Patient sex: F
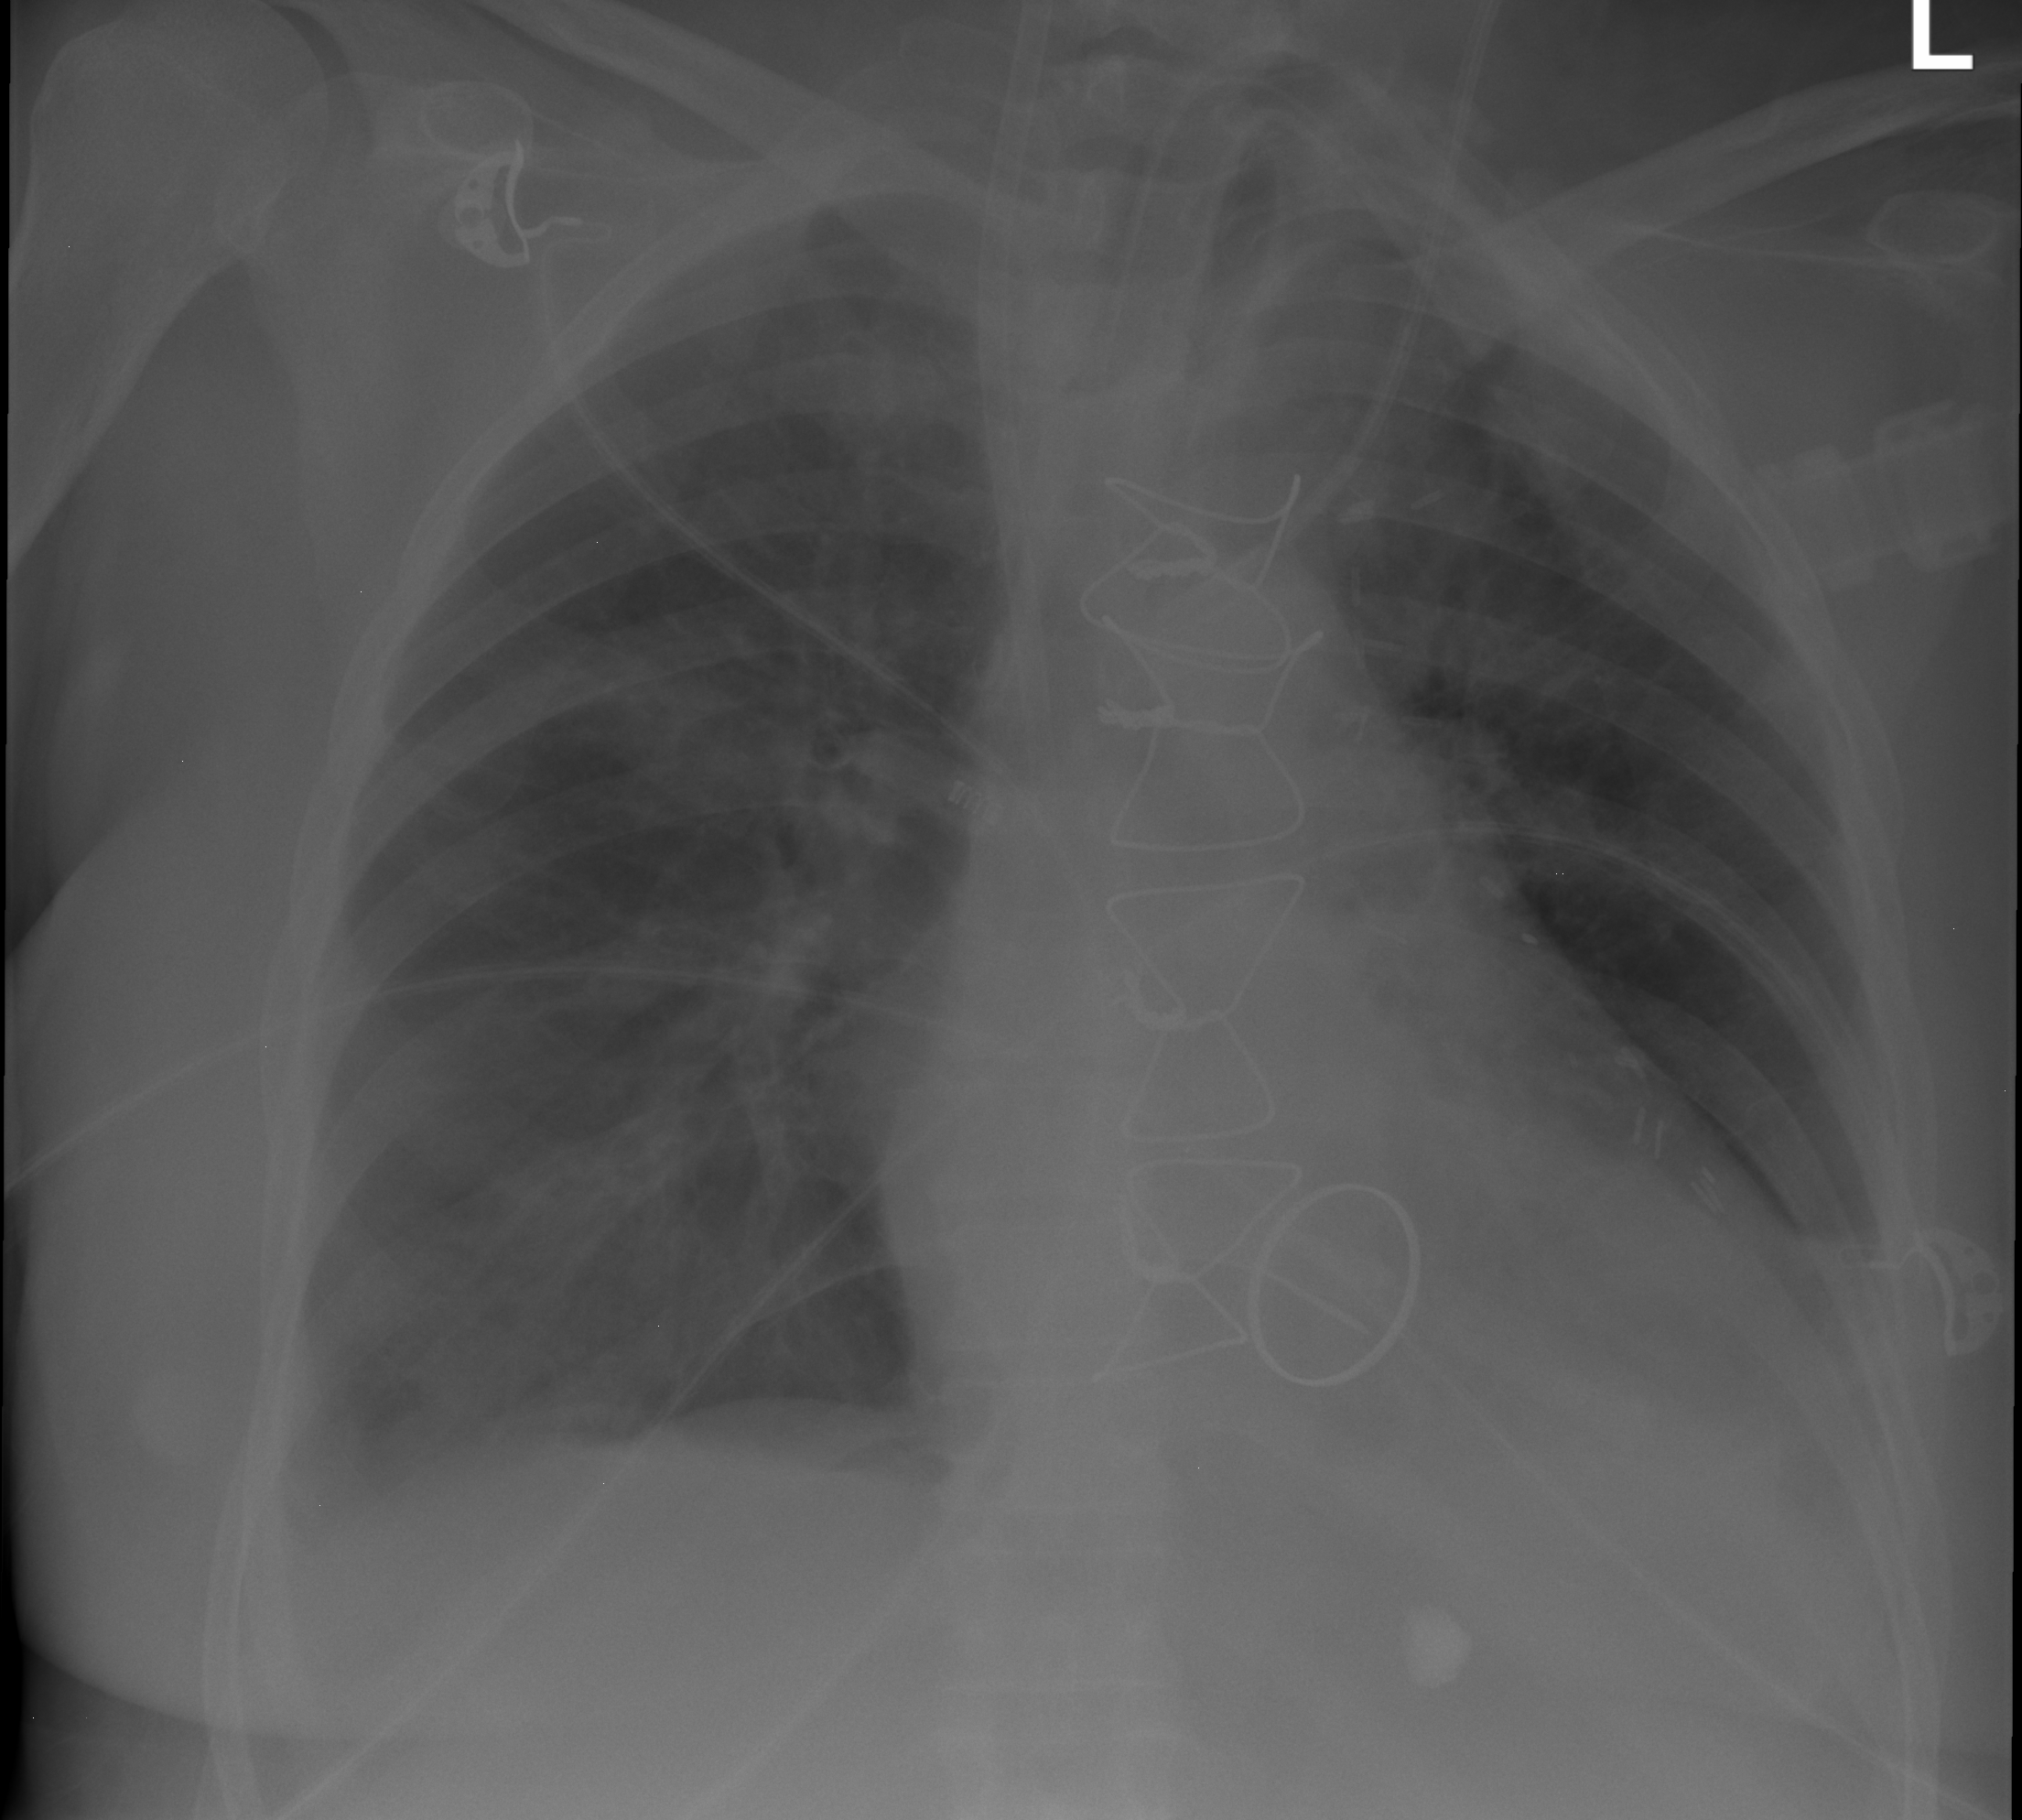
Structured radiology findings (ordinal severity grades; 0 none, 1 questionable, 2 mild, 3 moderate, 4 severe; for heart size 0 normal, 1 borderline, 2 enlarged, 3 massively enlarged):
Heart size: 2
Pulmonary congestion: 0
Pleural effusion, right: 2
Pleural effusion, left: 0
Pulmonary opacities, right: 3
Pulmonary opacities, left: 2
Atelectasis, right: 2
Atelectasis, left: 0